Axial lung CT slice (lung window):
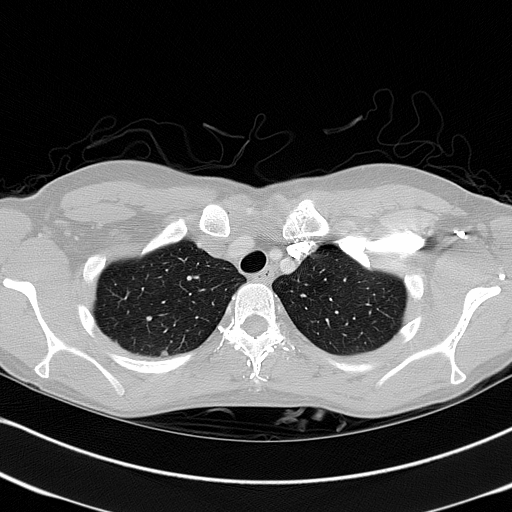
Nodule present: yes
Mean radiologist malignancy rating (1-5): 2.333